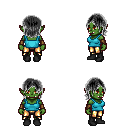
a pixel art fantasy rpg character, female body template, orc, green skin, teal pirate shirt, gold greaves, gray long bangs hairstyle, leather bracers, black shoes, four views (front, back, left, right), 2x2 character sprite sheet, small pixel art, hard edges, no anti-aliasing